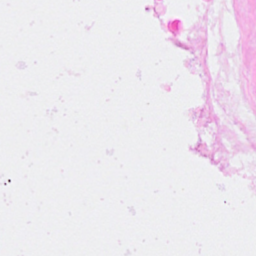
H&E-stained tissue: Breast